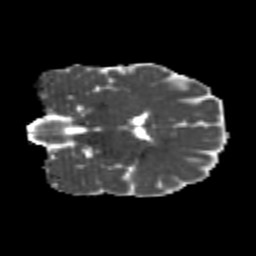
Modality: MD
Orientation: coronal
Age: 23
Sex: male
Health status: healthy
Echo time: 0.074 s